Interaction volume radius: 10 \u00c5
Interaction volume height: 20 \u00c5
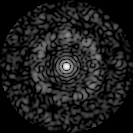
Disorder parameter: 0.7866